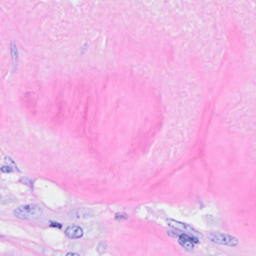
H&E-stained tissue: Breast